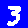
Digit: 3